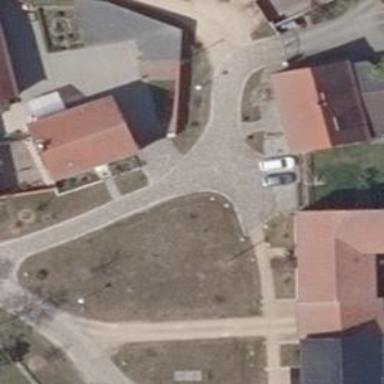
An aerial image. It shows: Residential road.